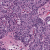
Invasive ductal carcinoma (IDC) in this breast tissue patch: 1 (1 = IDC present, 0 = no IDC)